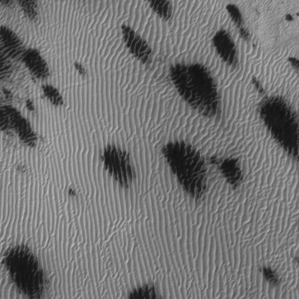
Label: frost